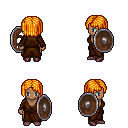
a pixel art fantasy rpg character, female body template, human, dark skin, brown robe, robe skirt, light blonde pageboy hairstyle, maroon shoes, shield, four views (front, back, left, right), 2x2 character sprite sheet, small pixel art, hard edges, no anti-aliasing